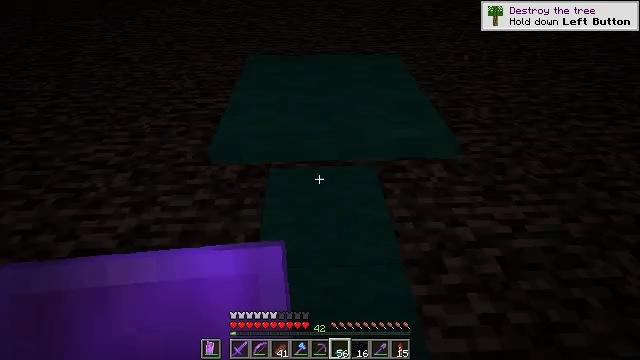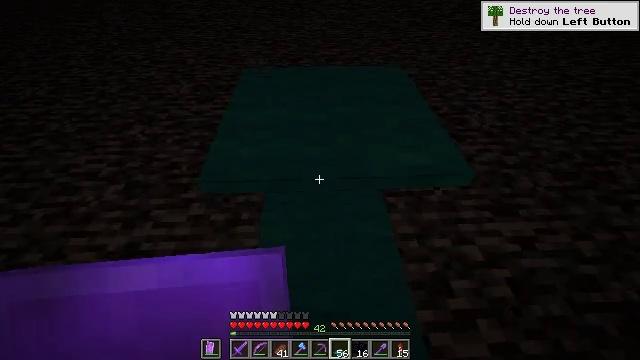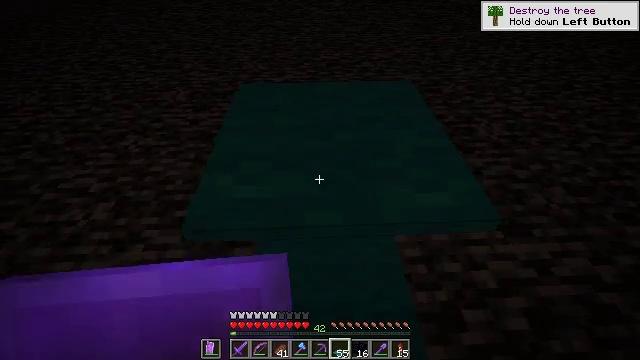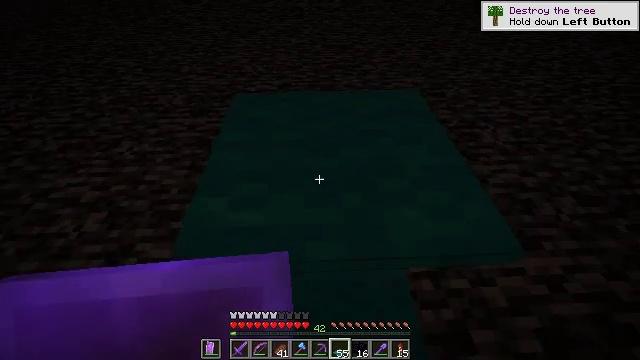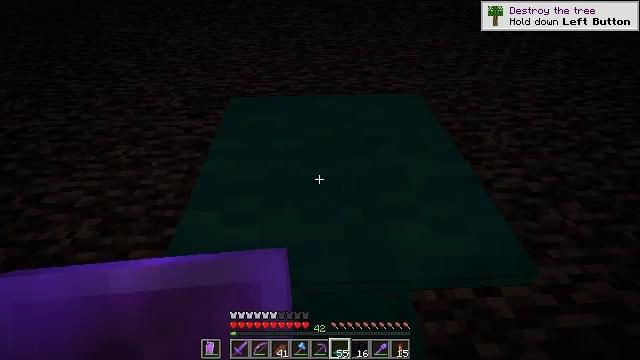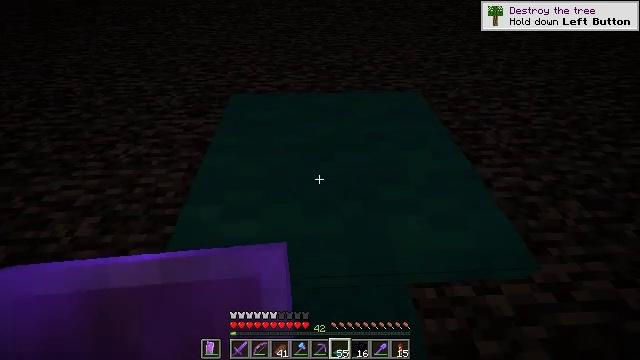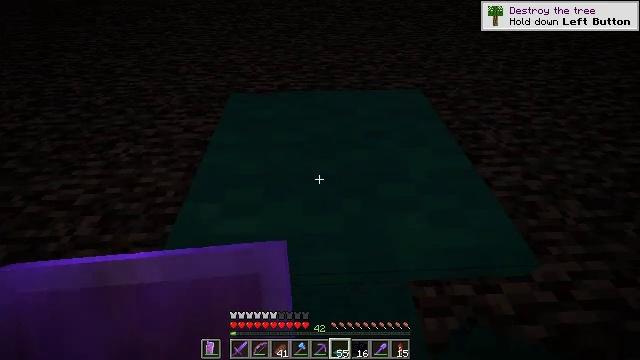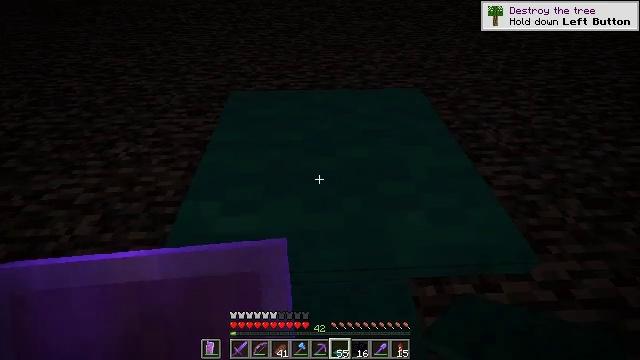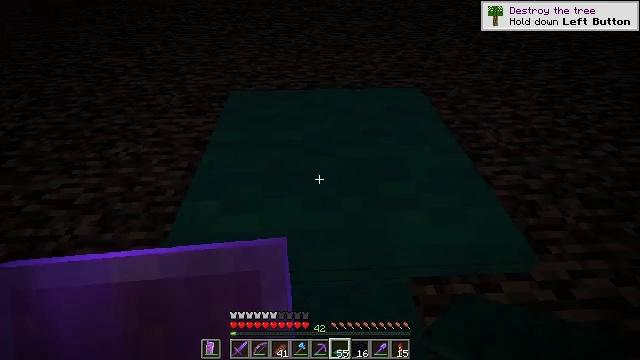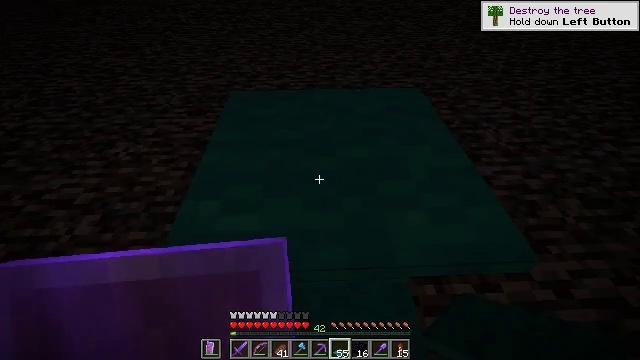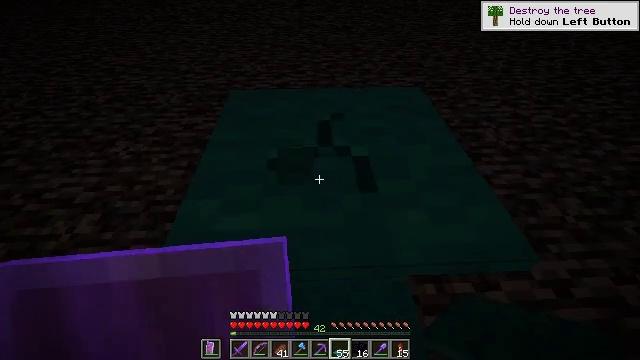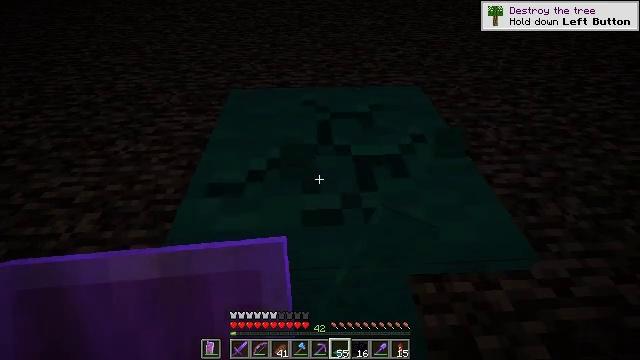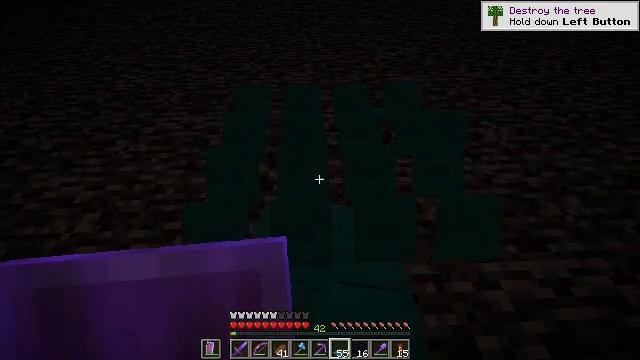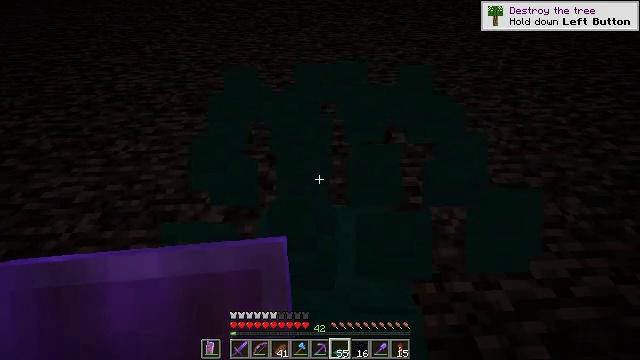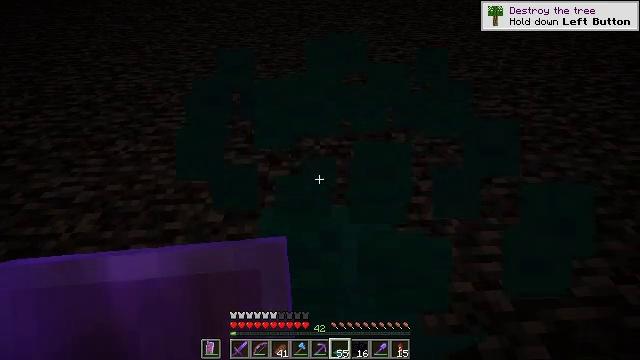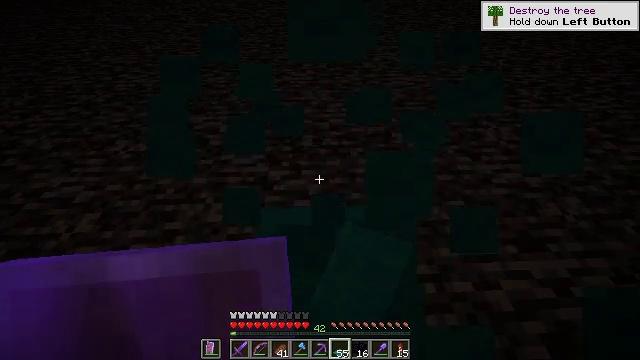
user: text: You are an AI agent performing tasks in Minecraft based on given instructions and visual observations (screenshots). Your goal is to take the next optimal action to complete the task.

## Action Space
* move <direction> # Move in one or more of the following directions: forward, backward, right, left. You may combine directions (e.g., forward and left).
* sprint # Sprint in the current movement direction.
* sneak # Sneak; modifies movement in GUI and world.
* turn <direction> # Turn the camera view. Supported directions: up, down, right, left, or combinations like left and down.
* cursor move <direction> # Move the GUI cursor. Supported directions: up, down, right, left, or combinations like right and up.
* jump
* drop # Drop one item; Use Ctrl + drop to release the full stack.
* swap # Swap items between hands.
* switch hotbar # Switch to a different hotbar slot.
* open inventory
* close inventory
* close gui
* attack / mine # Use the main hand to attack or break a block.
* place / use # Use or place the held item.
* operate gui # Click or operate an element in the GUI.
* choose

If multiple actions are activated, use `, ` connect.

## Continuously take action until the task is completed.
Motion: motion action
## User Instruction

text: mine block cyan carpet
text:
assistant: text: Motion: move forward
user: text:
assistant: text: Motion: move forward
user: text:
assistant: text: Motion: move forward
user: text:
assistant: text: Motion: no_op
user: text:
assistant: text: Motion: no_op
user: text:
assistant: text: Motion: no_op
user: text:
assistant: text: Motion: no_op
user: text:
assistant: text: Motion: no_op
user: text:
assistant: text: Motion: no_op
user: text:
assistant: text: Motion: attack / mine
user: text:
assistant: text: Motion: attack / mine
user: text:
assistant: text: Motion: attack / mine
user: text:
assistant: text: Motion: attack / mine
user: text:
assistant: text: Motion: attack / mine
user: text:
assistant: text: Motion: attack / mine
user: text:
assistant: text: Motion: attack / mine
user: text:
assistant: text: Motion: no_op